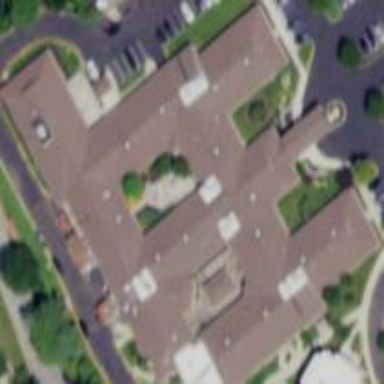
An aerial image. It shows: Building that serves as nursing home.